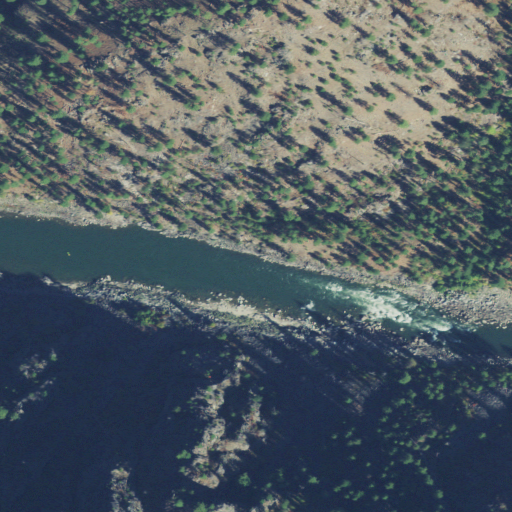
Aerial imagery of bar in Idaho named Bailey Bar containing evergreen forest, shrub, grassland, and open water